Aerial crown-view tile of a tropical tree (Barro Colorado Island, Panama), acquired 20250124:
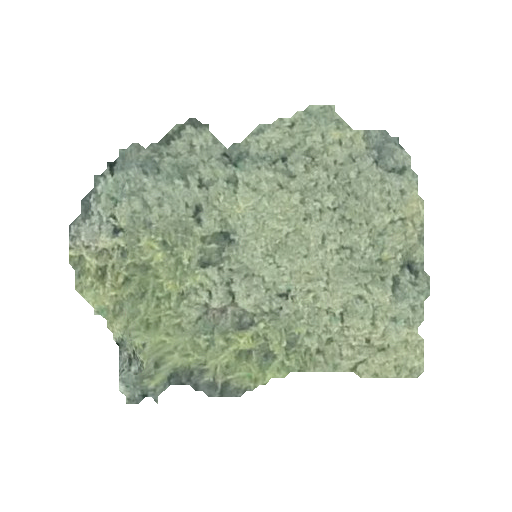
Species: Lonchocarpus heptaphyllus
GBIF accepted scientific name: Lonchocarpus heptaphyllus
Crown area: 121.885 m²